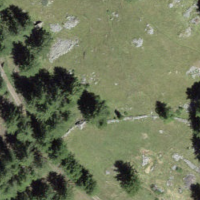
EUNIS habitat code: 26
Species observed at this site:
Aster alpinus